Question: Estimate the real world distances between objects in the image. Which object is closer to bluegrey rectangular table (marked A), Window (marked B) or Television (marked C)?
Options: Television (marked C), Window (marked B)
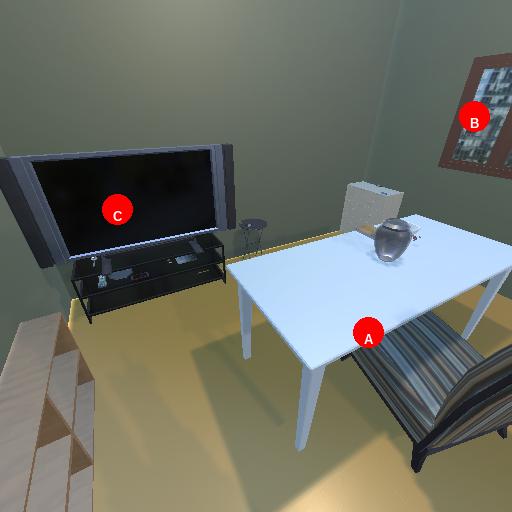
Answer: Television (marked C)